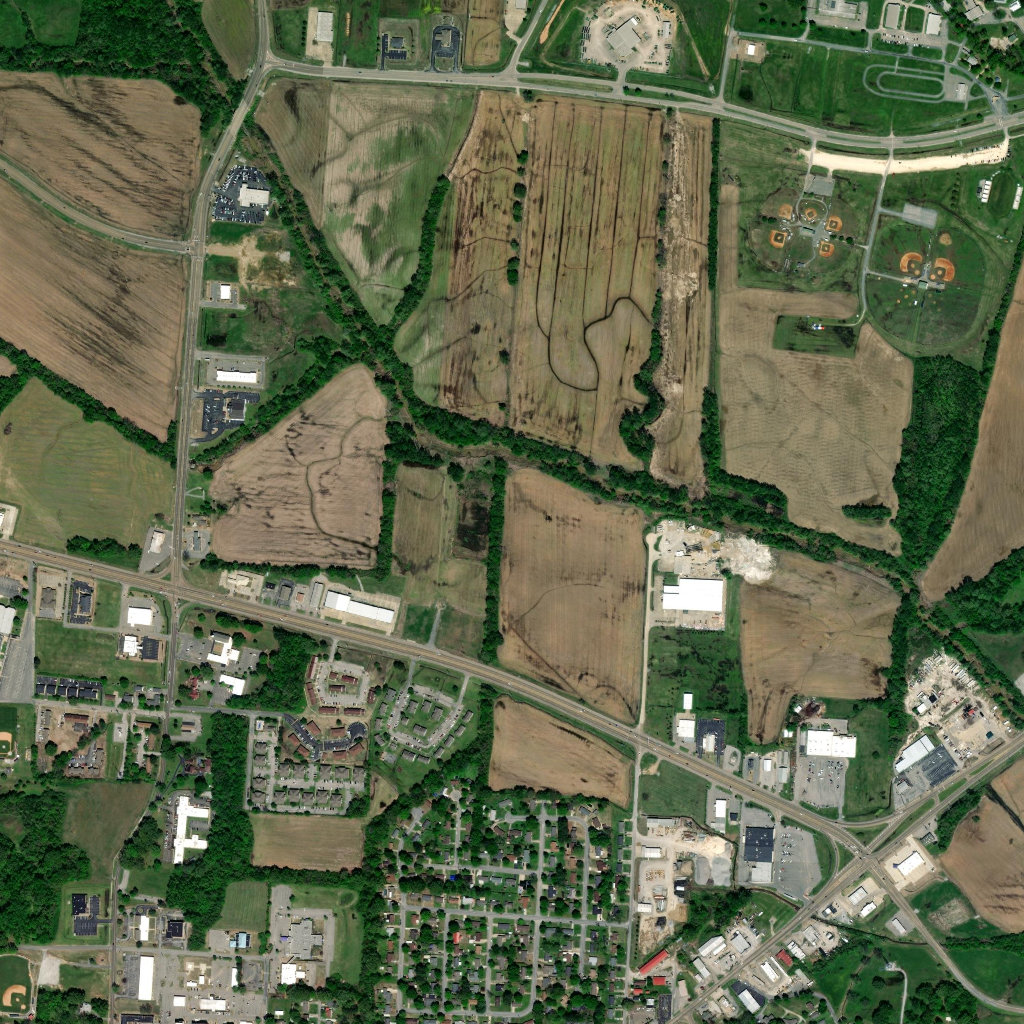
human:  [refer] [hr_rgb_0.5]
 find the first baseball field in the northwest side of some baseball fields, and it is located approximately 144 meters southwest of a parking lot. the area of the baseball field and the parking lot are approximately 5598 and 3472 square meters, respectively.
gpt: <box>[[72, 21, 77, 26, 0]]</box>